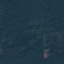
Land use / land cover class: Forest